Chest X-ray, AP view. Patient: 60 years old, sex M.
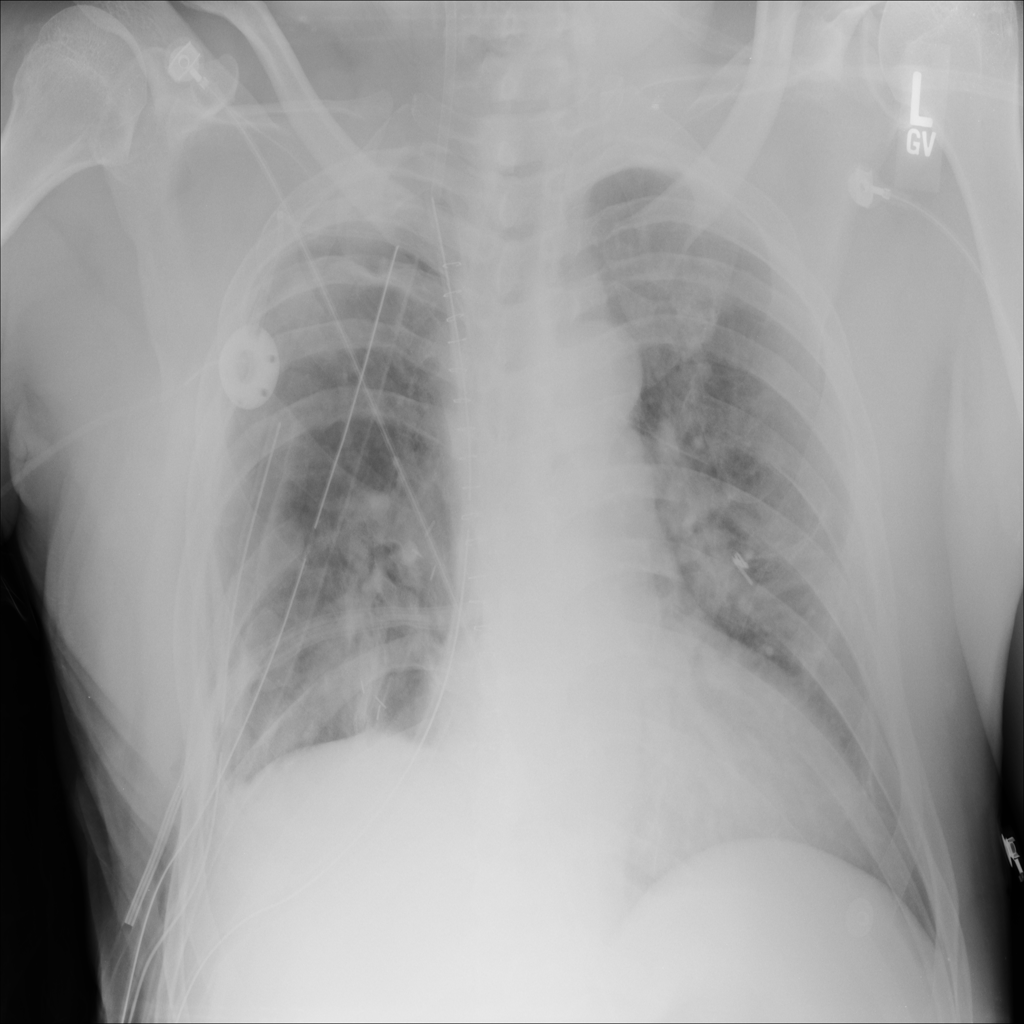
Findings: Mass, Nodule, Pneumothorax